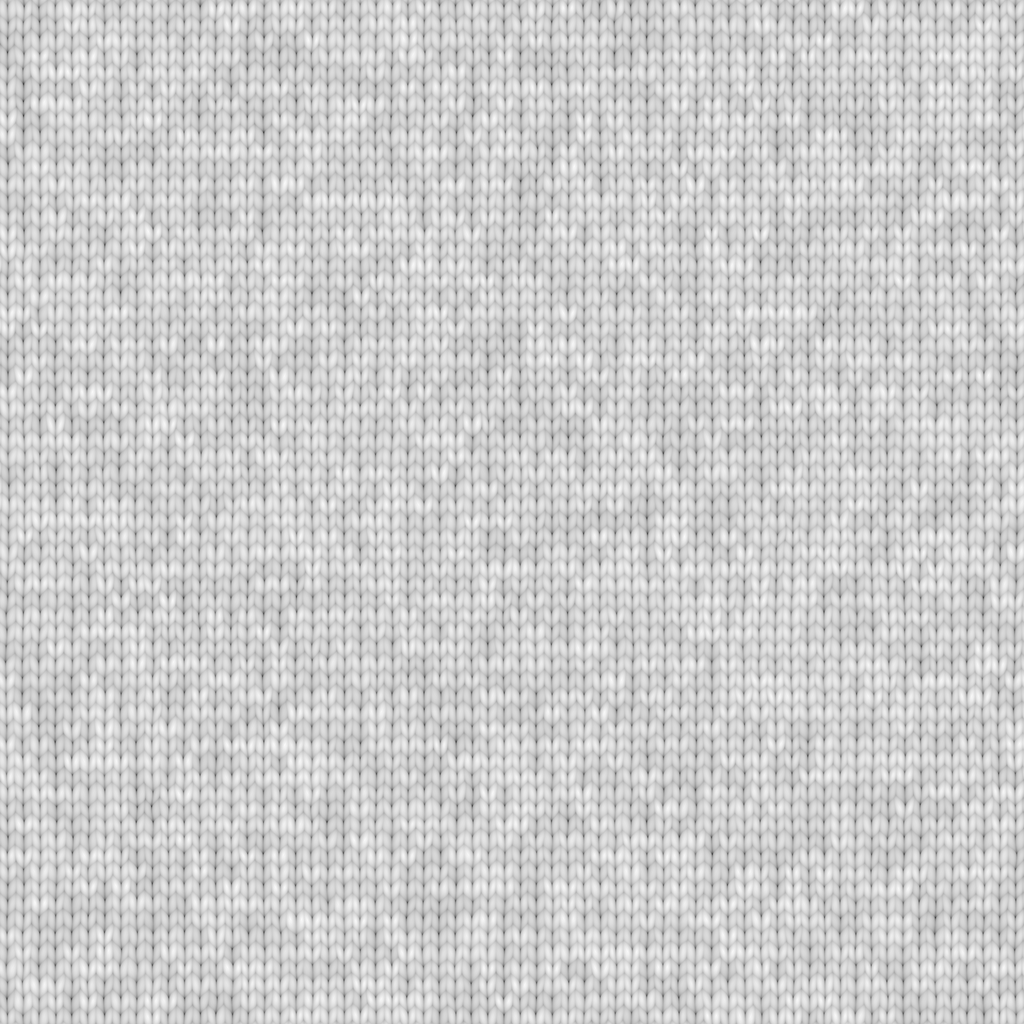
Texture map type: Displacement